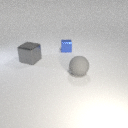
large gray metal cube to the left of large gray rubber sphere